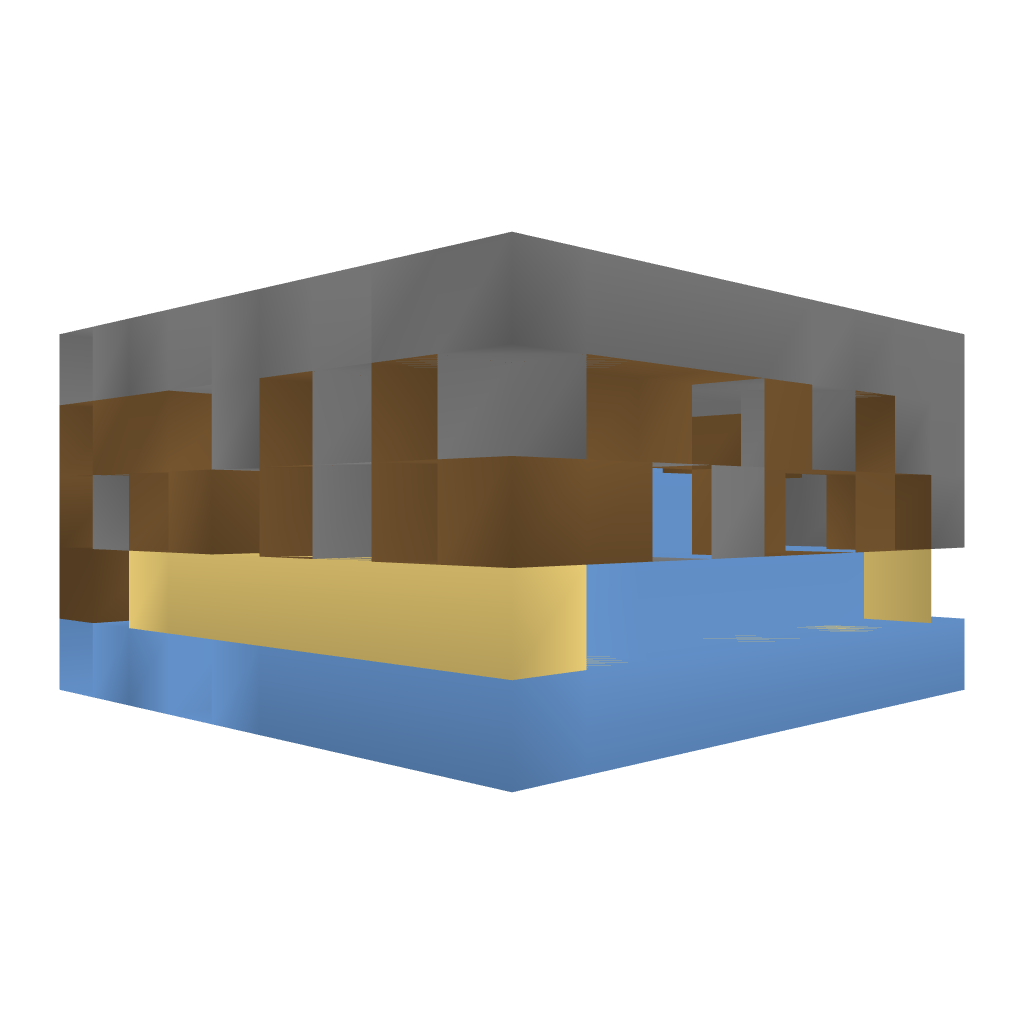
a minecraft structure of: Beacon bad low quality a lot of earth